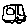
Label: car